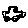
Label: car